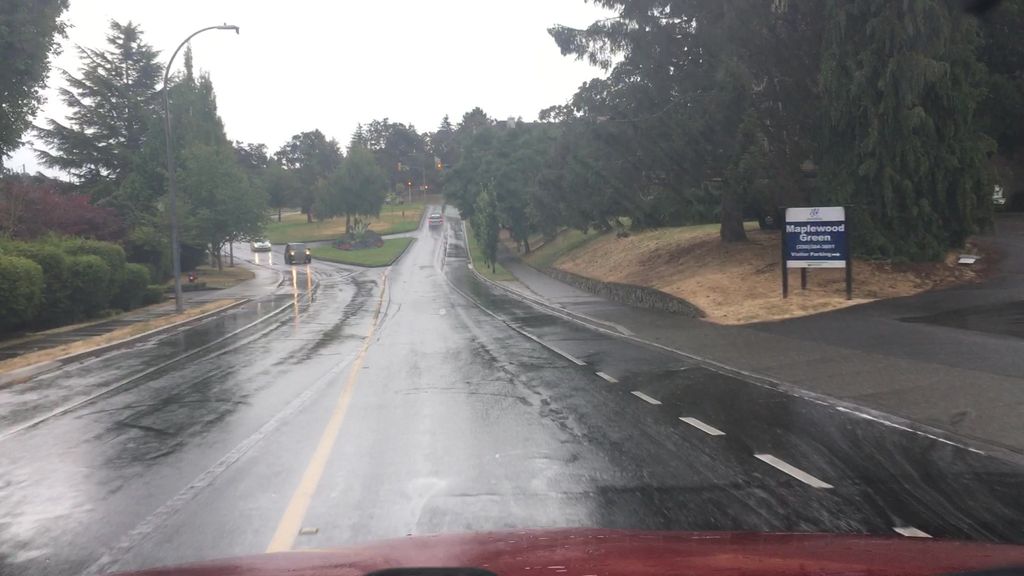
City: victoria